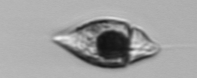
Label: Amphidinium